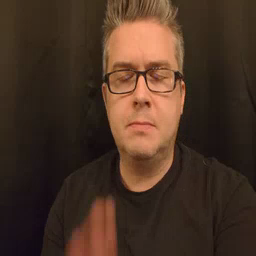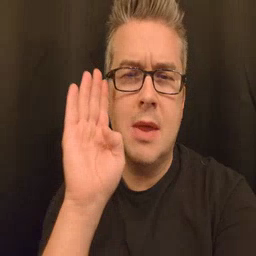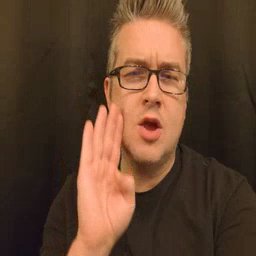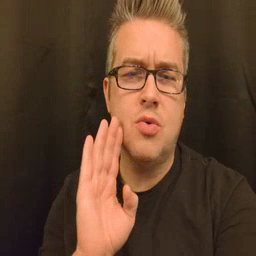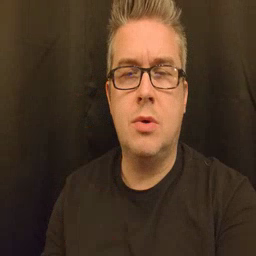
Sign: brown